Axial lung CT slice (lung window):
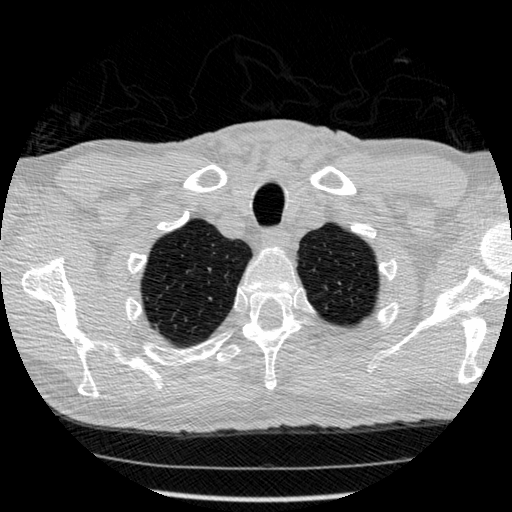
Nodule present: no